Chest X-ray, PA view. Patient: 48 years old, sex M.
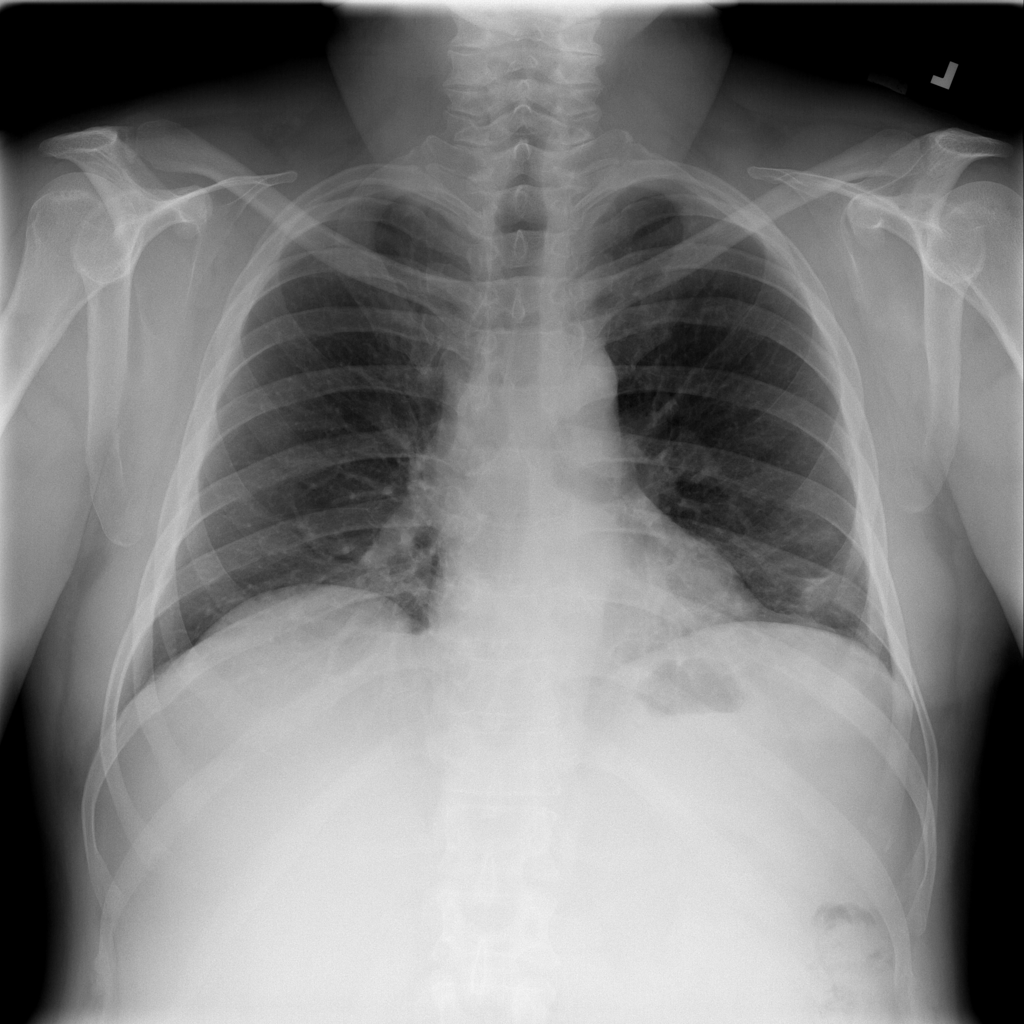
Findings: No Finding